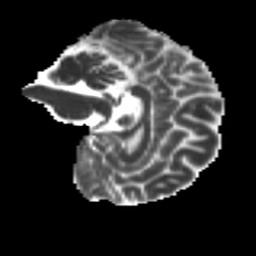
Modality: MD
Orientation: sagittal
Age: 42
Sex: female
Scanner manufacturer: ge
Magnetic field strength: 3 T
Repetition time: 7.8 s
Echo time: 0.0606 s